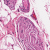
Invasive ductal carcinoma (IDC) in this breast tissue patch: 0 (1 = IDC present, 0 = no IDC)